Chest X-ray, PA view. Patient: 59 years old, sex M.
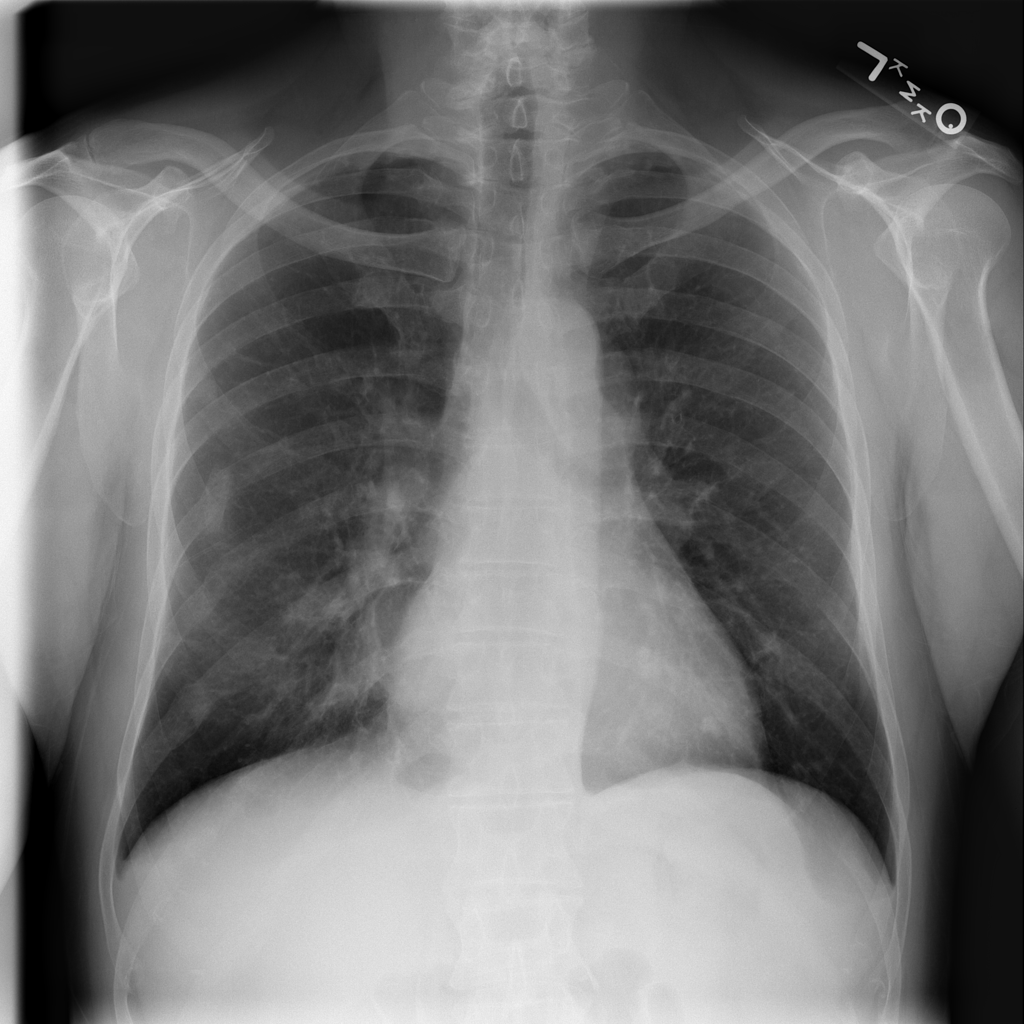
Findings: Mass